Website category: university
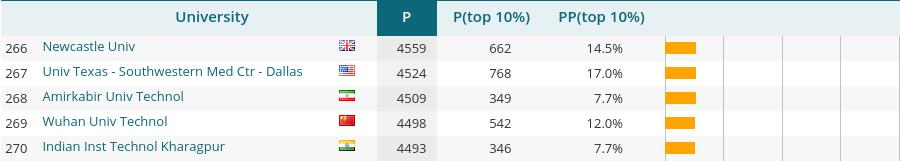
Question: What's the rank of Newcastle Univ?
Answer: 266

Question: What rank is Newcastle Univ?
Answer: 266

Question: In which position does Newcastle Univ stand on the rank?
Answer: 266

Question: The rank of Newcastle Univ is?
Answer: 266

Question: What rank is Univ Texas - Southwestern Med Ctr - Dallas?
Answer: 267

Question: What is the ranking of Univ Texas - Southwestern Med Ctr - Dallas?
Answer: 267

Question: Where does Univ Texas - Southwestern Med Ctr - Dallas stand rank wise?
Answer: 267

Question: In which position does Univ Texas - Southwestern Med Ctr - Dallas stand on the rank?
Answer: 267

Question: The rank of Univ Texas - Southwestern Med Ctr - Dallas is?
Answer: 267

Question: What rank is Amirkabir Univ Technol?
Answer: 268

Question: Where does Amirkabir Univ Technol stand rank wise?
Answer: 268

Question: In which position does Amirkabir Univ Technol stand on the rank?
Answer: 268

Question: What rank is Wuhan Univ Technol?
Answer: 269

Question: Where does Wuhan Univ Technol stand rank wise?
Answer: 269

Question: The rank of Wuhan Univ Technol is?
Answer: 269

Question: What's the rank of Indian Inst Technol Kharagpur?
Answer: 270

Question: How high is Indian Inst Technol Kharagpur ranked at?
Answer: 270

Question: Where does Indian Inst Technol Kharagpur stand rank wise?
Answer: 270

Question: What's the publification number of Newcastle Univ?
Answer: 4559

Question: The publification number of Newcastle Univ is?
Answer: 4559

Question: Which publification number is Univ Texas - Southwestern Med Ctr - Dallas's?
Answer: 4524

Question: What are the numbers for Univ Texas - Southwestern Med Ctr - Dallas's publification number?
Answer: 4524

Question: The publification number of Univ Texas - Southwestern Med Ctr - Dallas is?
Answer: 4524

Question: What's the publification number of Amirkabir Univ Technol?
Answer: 4509

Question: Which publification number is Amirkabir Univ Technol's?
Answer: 4509

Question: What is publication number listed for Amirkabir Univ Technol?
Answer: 4509

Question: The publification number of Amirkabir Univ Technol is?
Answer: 4509

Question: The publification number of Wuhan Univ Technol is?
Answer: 4498

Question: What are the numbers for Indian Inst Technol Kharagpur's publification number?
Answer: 4493

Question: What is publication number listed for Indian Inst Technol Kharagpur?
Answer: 4493

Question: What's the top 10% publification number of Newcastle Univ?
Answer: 662

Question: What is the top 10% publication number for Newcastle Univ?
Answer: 662

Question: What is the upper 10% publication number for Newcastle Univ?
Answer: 662

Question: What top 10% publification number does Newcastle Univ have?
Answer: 662

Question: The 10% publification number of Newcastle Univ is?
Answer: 662

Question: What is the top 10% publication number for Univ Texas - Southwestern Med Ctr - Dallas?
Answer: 768

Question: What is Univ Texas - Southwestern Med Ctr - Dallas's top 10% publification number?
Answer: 768

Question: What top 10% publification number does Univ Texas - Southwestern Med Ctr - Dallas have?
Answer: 768

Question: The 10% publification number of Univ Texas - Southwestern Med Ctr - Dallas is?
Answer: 768

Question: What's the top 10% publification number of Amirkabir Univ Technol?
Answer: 349

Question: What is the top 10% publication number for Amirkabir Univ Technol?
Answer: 349

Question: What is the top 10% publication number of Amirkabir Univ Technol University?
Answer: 349

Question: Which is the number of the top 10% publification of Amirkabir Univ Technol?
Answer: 349

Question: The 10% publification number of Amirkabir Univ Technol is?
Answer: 349

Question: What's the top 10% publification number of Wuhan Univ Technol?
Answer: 542

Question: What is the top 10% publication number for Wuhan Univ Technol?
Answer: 542

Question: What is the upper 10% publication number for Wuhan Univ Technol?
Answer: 542

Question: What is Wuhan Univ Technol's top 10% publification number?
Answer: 542

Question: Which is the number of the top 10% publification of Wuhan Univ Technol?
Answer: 542

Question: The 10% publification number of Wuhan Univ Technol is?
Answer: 542

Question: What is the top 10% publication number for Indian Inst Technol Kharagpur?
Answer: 346

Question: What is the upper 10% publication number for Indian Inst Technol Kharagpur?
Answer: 346

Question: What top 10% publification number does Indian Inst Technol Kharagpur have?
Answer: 346

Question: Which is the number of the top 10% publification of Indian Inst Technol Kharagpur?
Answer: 346

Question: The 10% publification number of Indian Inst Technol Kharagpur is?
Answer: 346

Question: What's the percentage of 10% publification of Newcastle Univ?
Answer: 14.5%

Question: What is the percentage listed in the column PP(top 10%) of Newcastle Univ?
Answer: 14.5%

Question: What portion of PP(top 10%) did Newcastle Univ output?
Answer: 14.5%

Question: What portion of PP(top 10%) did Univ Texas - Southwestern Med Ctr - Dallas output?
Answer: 17.0%

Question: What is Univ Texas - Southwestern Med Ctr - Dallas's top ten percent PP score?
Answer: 17.0%

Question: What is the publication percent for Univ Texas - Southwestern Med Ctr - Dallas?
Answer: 17.0%

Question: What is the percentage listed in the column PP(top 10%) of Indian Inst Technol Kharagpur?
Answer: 7.7%

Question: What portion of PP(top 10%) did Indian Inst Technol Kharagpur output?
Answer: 7.7%

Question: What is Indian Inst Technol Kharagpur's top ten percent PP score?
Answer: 7.7%